Interaction volume radius: 10 \u00c5
Interaction volume height: 20 \u00c5
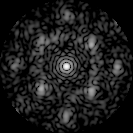
Disorder parameter: 0.5668